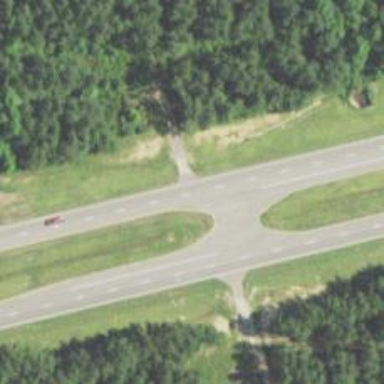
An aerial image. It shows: Asphalt trunk highway.